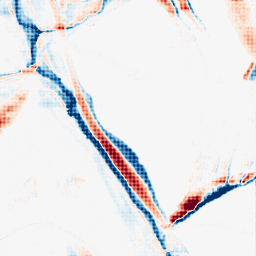
Category: morphological
Decomposition family: morphological_ellipse
Decomposition parameters: operation: average
width: 5
height: 30
Upsampling method: sinc_hamming
Upsampling parameters: scale: 8
kernel_size: 8
Upsampling scale: 8